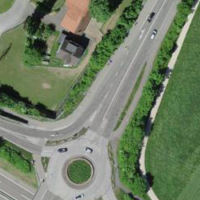
EUNIS habitat code: 57
Species observed at this site:
Silene latifolia